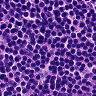
Metastatic tissue present: no